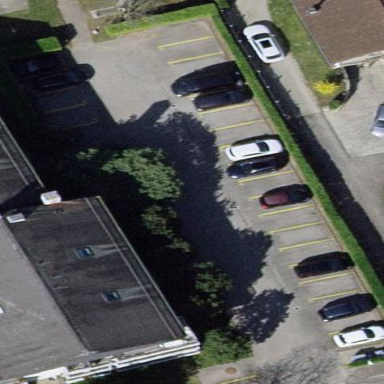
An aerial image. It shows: Parking area with surface.